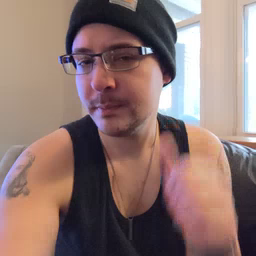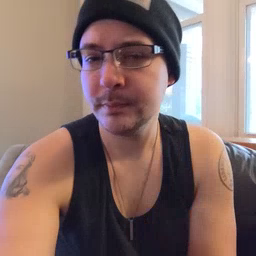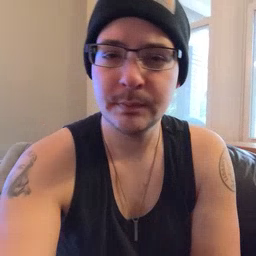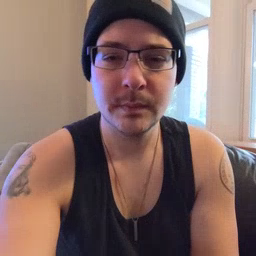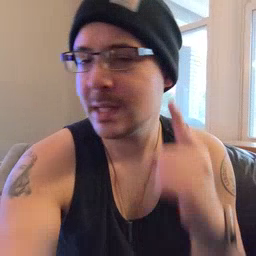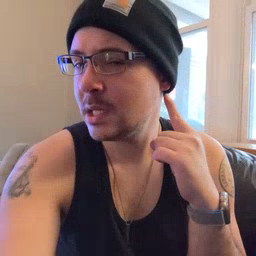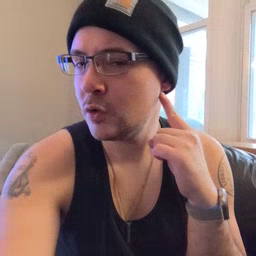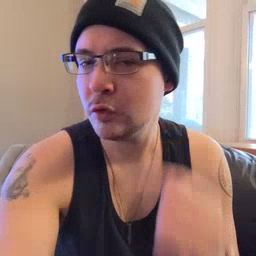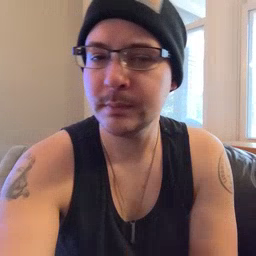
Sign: ear